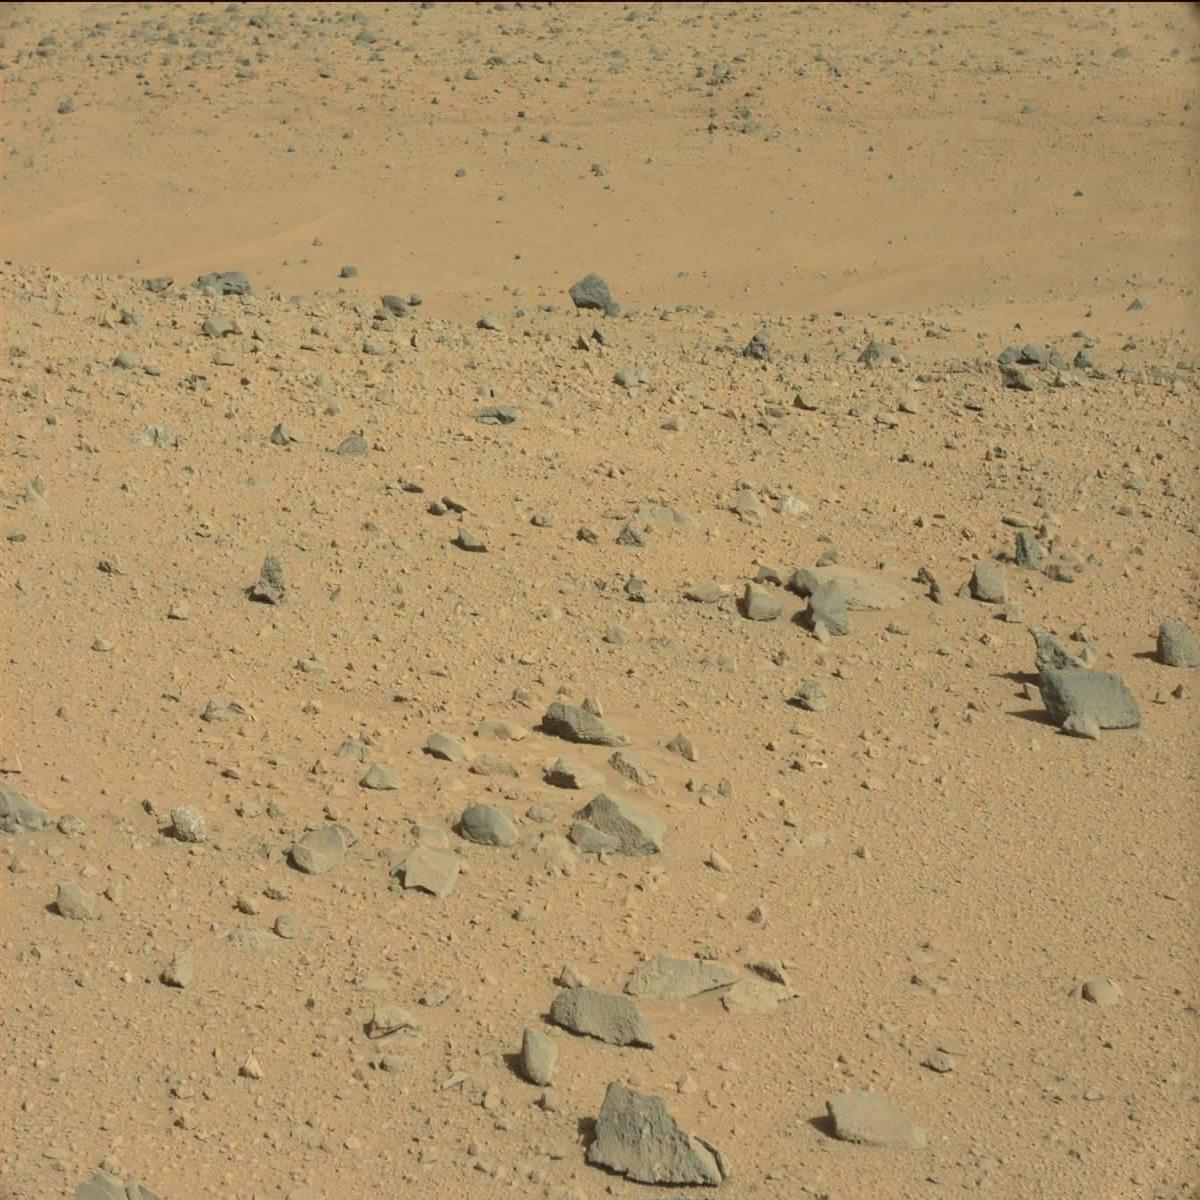
Terrain classes present: Bedrock, Rock, Sand / Soil